Current action and preconditions to check: trajectory_clear

Your task: For each precondition in the list above, predict whether it will hold at this action.

Consider the current scene as observed from the mobile robot's camera, and analyze the predicted future states of all dynamic agents (e.g., people, animals, vehicles, or any moving entities) within the NEXT SECOND.

IMPORTANT: Only answer "very likely" if you are absolutely certain—based on strong, clear evidence—that a dynamic agent will violate the precondition in the predicted future state. Do NOT answer "very likely" for unlikely, ambiguous, or low-probability risks.

Ask yourself for each precondition: Is there a high probability, with clear and convincing evidence, that the predicted future states of any dynamic agent will interfere with the predicted future state of the currently executing action within the NEXT SECOND, causing that precondition to fail?

Assess the risk level based on these predictions. Use "likely" or "very likely" if motions create a clear risk of interference.

Use "neutral" or "improbable" if agents are nearby but their predicted paths are clearly diverging or non-conflicting.

Failure Risk Categories: "very improbable", "improbable", "neutral", "likely", "very likely"

Answer Format: Output ONLY the probability_of_failure value from these categories: "very improbable", "improbable", "neutral", "likely", "very likely"

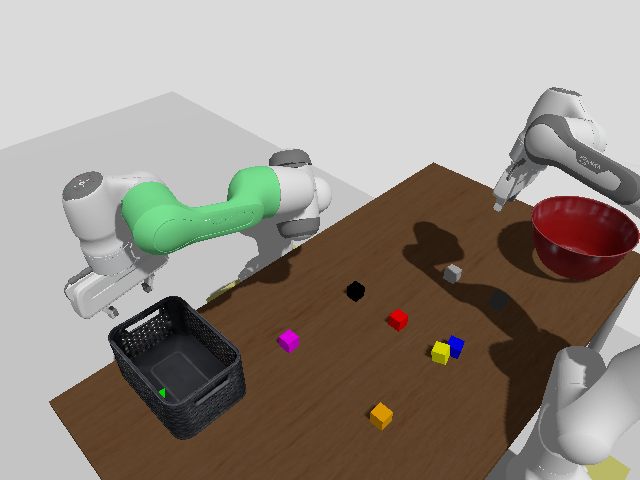

Answer: very improbable